Interaction volume radius: 5 \u00c5
Interaction volume height: 25 \u00c5
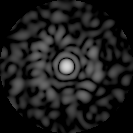
Disorder parameter: 0.8152